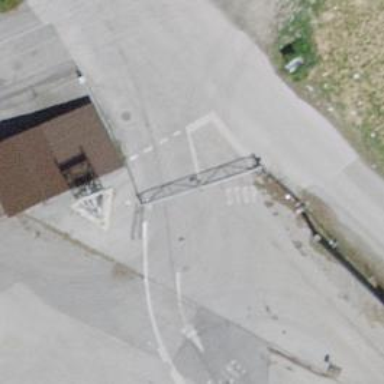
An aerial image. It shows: Gate.